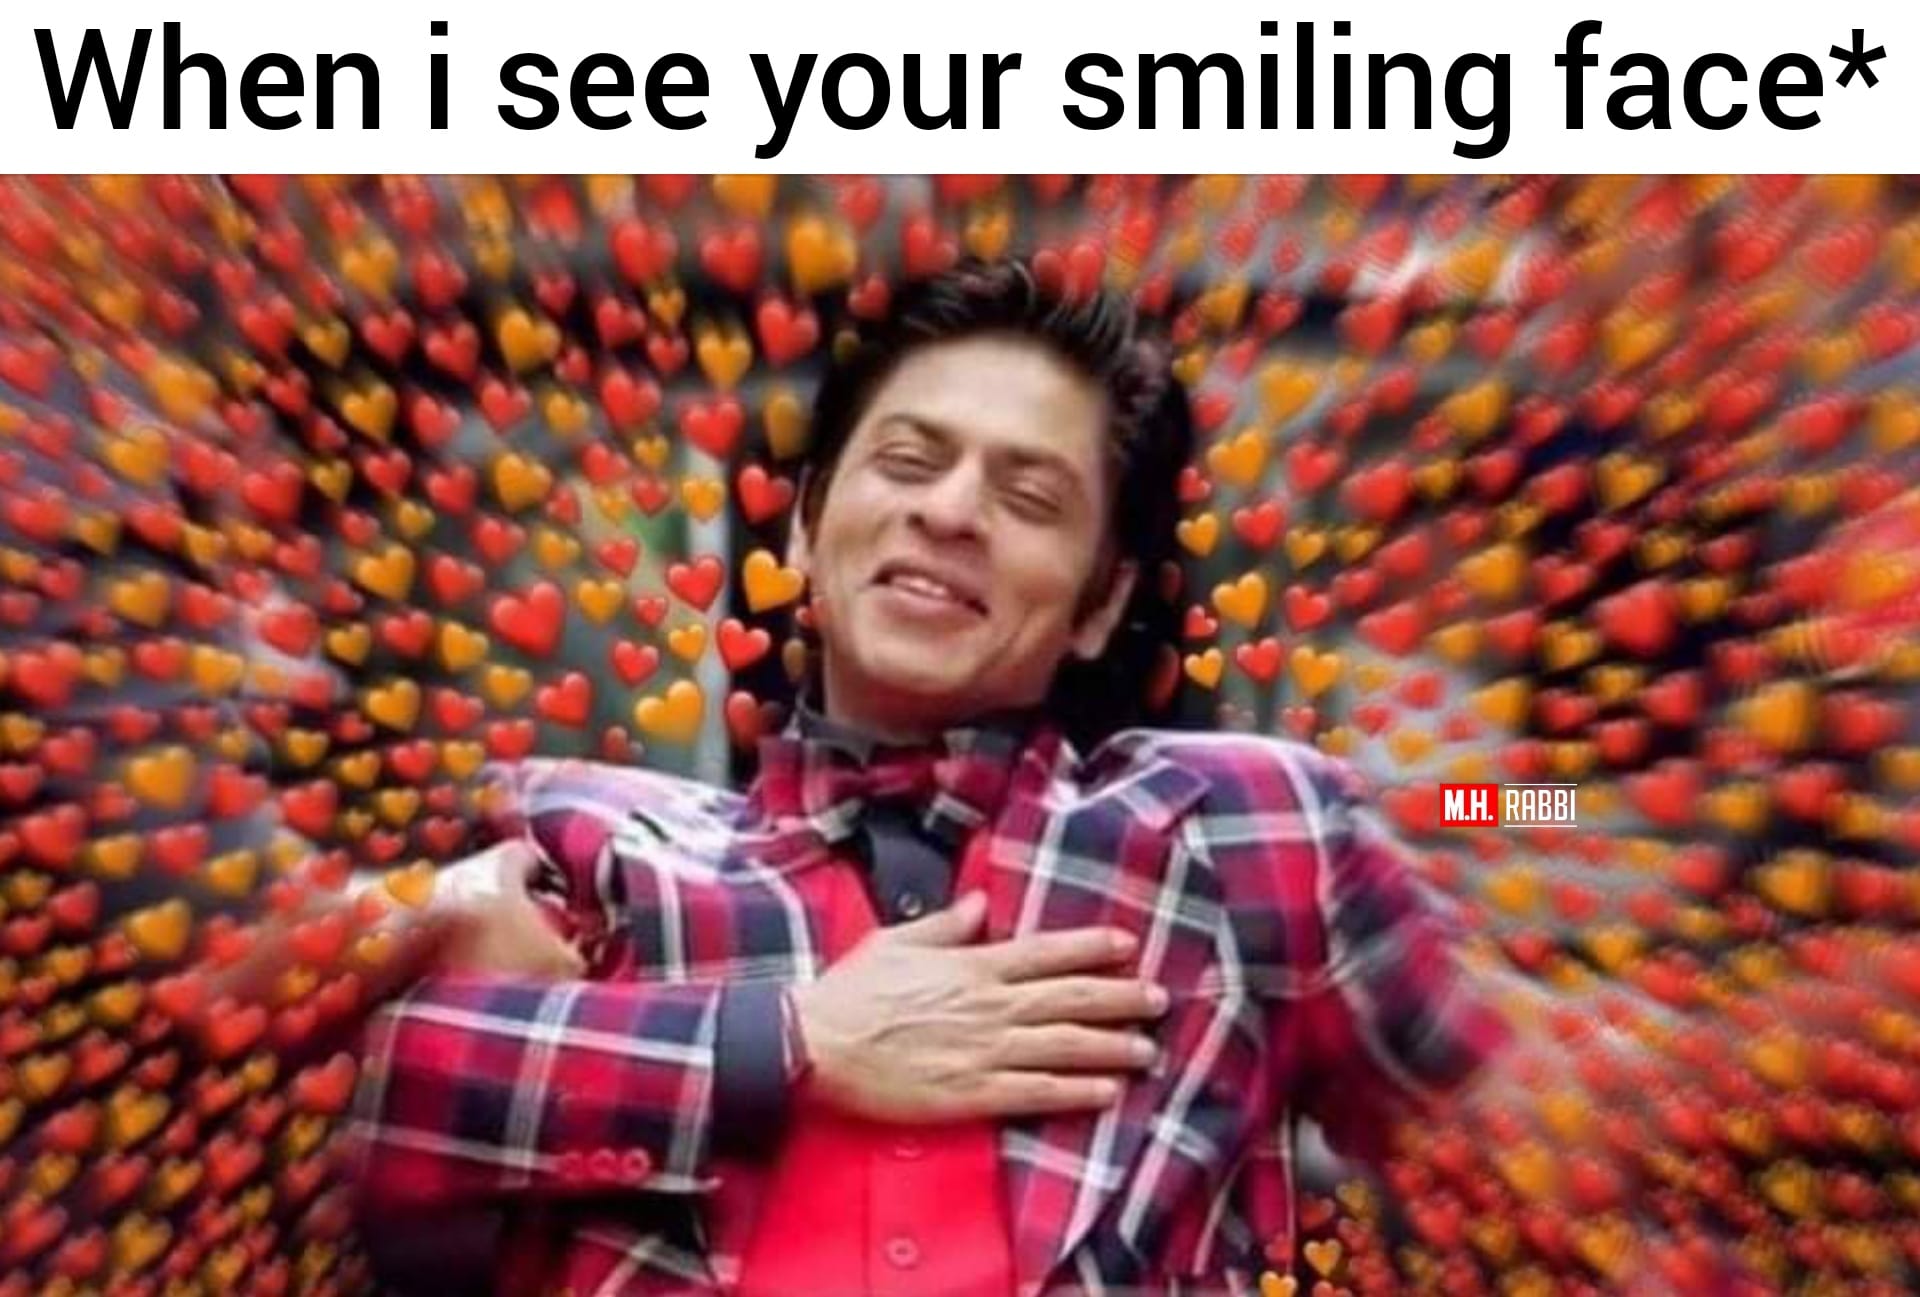
Caption: When i see your smiling face*
Label: non-hate